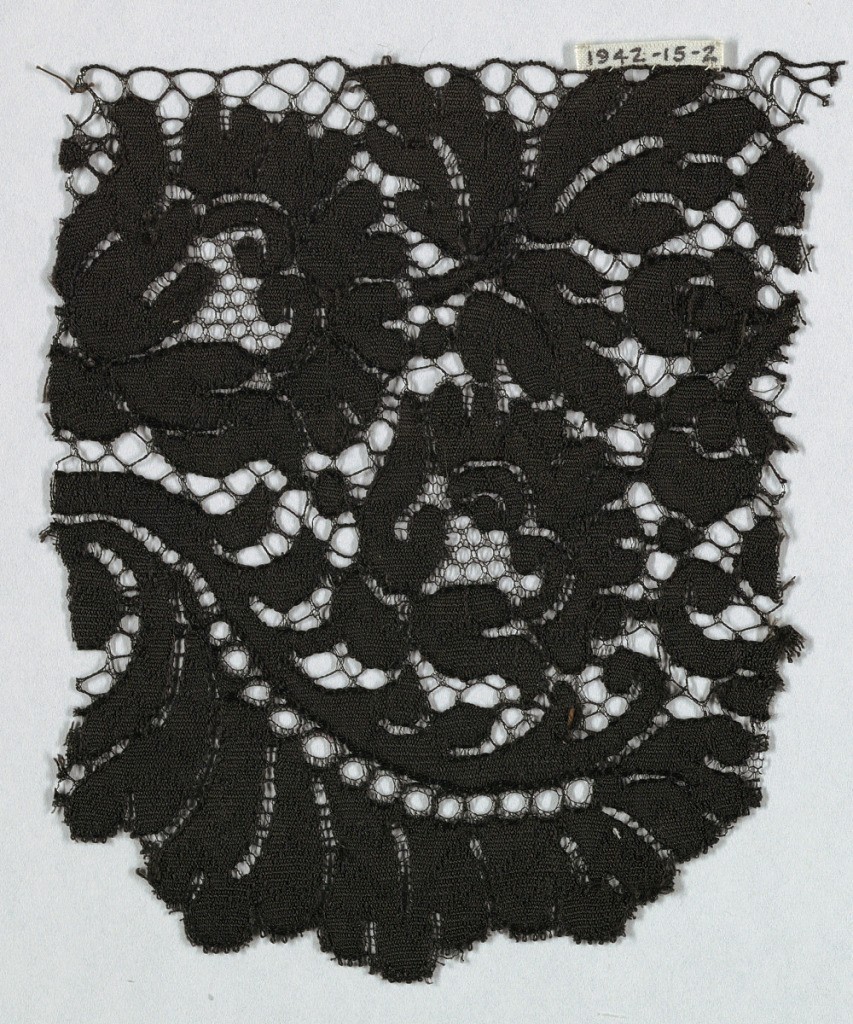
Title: Fragment
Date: ca. 1850
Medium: silk Technique: machine made
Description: Black Spanish blonde guipure lace; pattern of flowers and leaves and no ground.